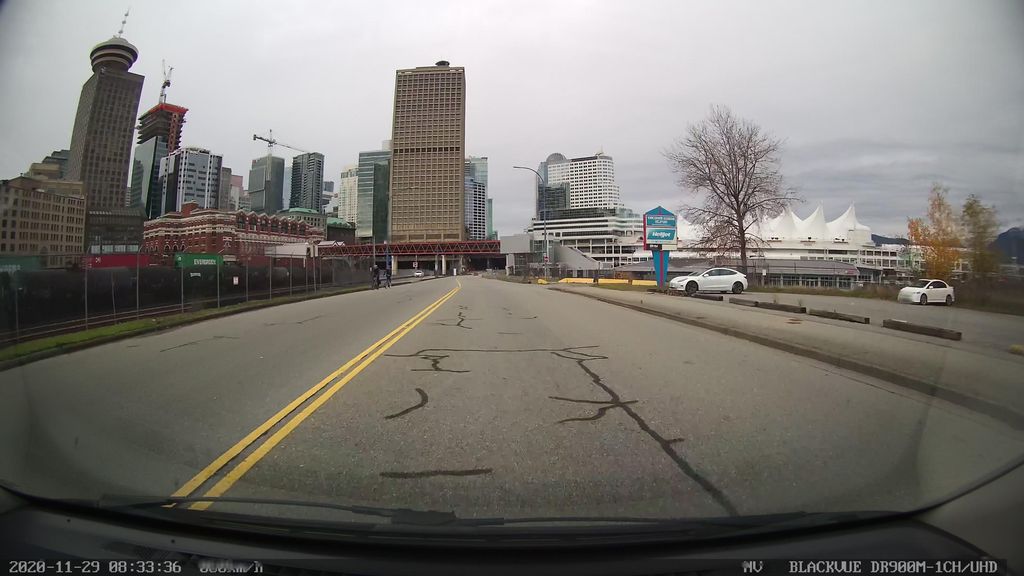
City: vancouver